Question: This is first time im using TCPDF , very good library but im not sure how to align 'SetHeaderData' with my design

Here is my code :
'''
define ('PDF_HEADER_STRING', "No. A-3-2, Kompleks Industri Puchong, No.1 Jalan TPP 1/6, Taman Perindustrian Puchong Seksyen 1, 47100 Puchong, Selangor Darul Ehsan, Malaysia.
Tel: (603) 8068 6119 Fax: (603) 8051 8119 Website: www.projectormalaysia.com
Quotation No: ".$quo_quotationNo." Date: ".$_POST['date']);
// create new PDF document
$pdf = new TCPDF(PDF_PAGE_ORIENTATION, PDF_UNIT, PDF_PAGE_FORMAT, true, 'UTF-8', false);
$pdf->SetCreator(PDF_CREATOR);
$pdf->SetAuthor('AV Tech Solution Sdn Bhd');
$pdf->SetTitle('PDF Quotation');
$pdf->SetSubject('PDF Quotation');
$pdf->SetKeywords('');
$pdf->SetHeaderData('avs-logo.png', '30', 'AV Tech Solution Sdn. Bhd. (958788-U)'.' ', PDF_HEADER_STRING);
$pdf->setHeaderFont(Array('times', '', PDF_FONT_SIZE_MAIN));
$pdf->setFooterFont(Array(PDF_FONT_NAME_DATA, '', PDF_FONT_SIZE_DATA));
$pdf->SetDefaultMonospacedFont(PDF_FONT_MONOSPACED);
$pdf->SetMargins(PDF_MARGIN_LEFT, PDF_MARGIN_TOP, PDF_MARGIN_RIGHT);
$pdf->SetHeaderMargin(PDF_MARGIN_HEADER);
$pdf->SetFooterMargin(PDF_MARGIN_FOOTER);
$pdf->SetAutoPageBreak(TRUE, PDF_MARGIN_BOTTOM);
$pdf->setImageScale(PDF_IMAGE_SCALE_RATIO);
$tagvs = array('p' => array(0 => array('h' => 0.5, 'n' => 0.5), 1 => array('h' => 0.5, 'n' => 0.5)), 'br' => array(0 => array('h' => 1, 'n' => 1), 1 => array('h' => 1, 'n' => 1)));
$pdf->setHtmlVSpace($tagvs);
$pdf->setLanguageArray($l);
$pdf->SetFont('helvetica', '', 8);
$pdf->AddPage();
'''
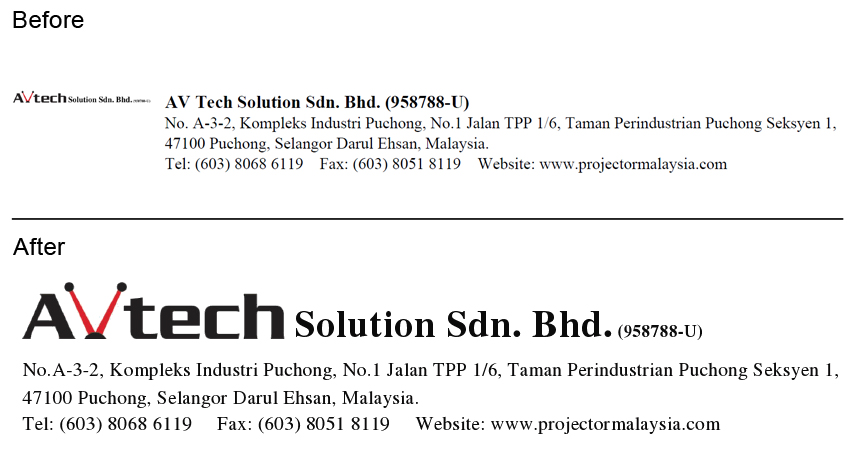
Answer: I had a similar problem when my custom header was extremely small and not at all where I wanted it to be.
It should be in one of the examples on the TCPDF website, <URL>
Just follow that and you should (hopefully) have no problem.. that is if you're still trying to work that out haha.
It basically says you need to write a new function Header() to override the existing properties of the default header.
Hope this helped, and good luck.